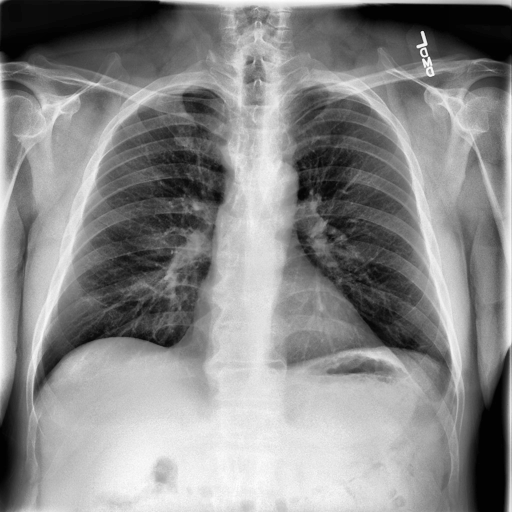
Finding: NORMAL